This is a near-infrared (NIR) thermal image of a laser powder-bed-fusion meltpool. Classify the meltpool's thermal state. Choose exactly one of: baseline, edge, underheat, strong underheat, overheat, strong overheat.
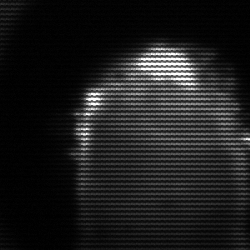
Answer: baseline